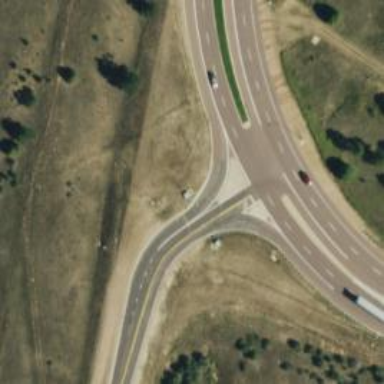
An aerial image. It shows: Tertiary link road with asphalt surface.